Question:
As seen in the above pic i need to add the div as shown above when user clicks on the Add button. The difficulty here is i need to do it using bootstrap i.e. all the div's should rearrange based on the resolution i.e. for 1920x900, 1280x600, 980x1280, 800x1280, 768x1024, 360x640.
Do let me know how i can do this. Any help is appreciated.
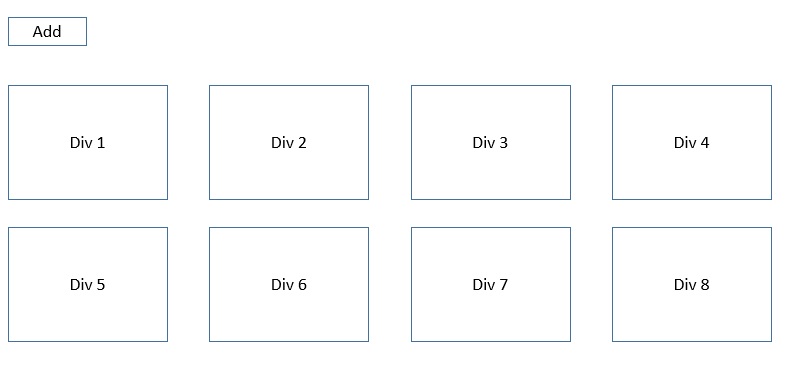
Answer: Click <URL> to learn about Bootstrap's grid system. Basically we say that the max width is 12, so if you want 4 containers with equal width you just divide 12 by 4 which is 3. Therefore 'col-xs-3 col-sm-3 col-md-3' is the classes we wanna add to each div.
I have made a quick example of how this could work.
'''
$('#add').click(function(){
$('.container .row').append('<div class="col-xs-3 col-sm-3 col-md-3">Div 1</div><div class="col-xs-3 col-sm-3 col-md-3">Div 2</div><div class="col-xs-3 col-sm-3 col-md-3">Div 3</div><div class="col-xs-3 col-sm-3 col-md-3">Div 4</div>');
});
'''
'''
.col-md-3{
height: 100px;
background-color:rgb(230,230,230);
text-align:center;
}
'''
'''
<link rel="stylesheet" href="https://maxcdn.bootstrapcdn.com/bootstrap/3.3.2/css/bootstrap.min.css">
<script src="https://ajax.googleapis.com/ajax/libs/jquery/1.9.1/jquery.min.js"></script>
<button type="button" id="add" class="btn btn-primary">Click me!</button>
<div class="container">
<div class="row">
</div>
</div>
'''